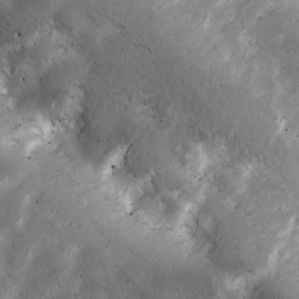
Label: non_frost